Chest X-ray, PA view. Patient: 63 years old, sex M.
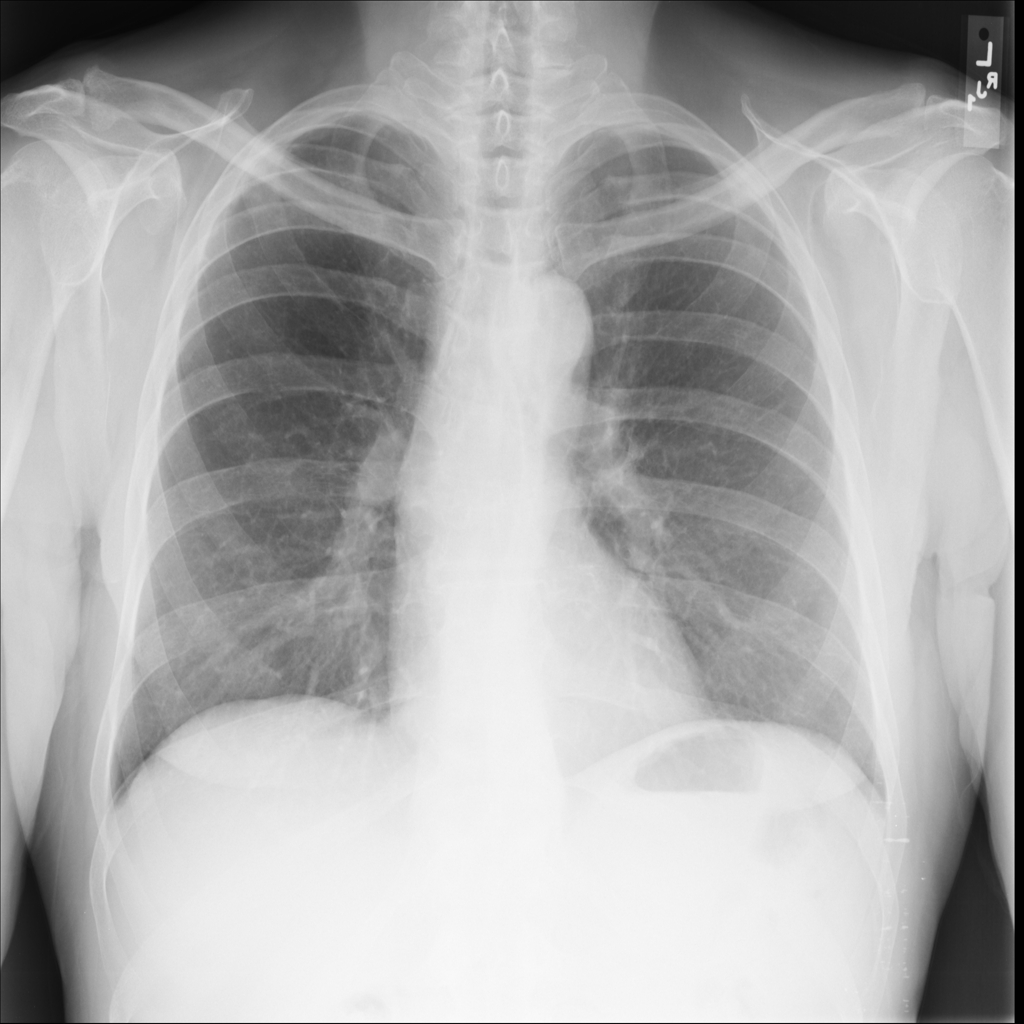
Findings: No Finding